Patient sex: M
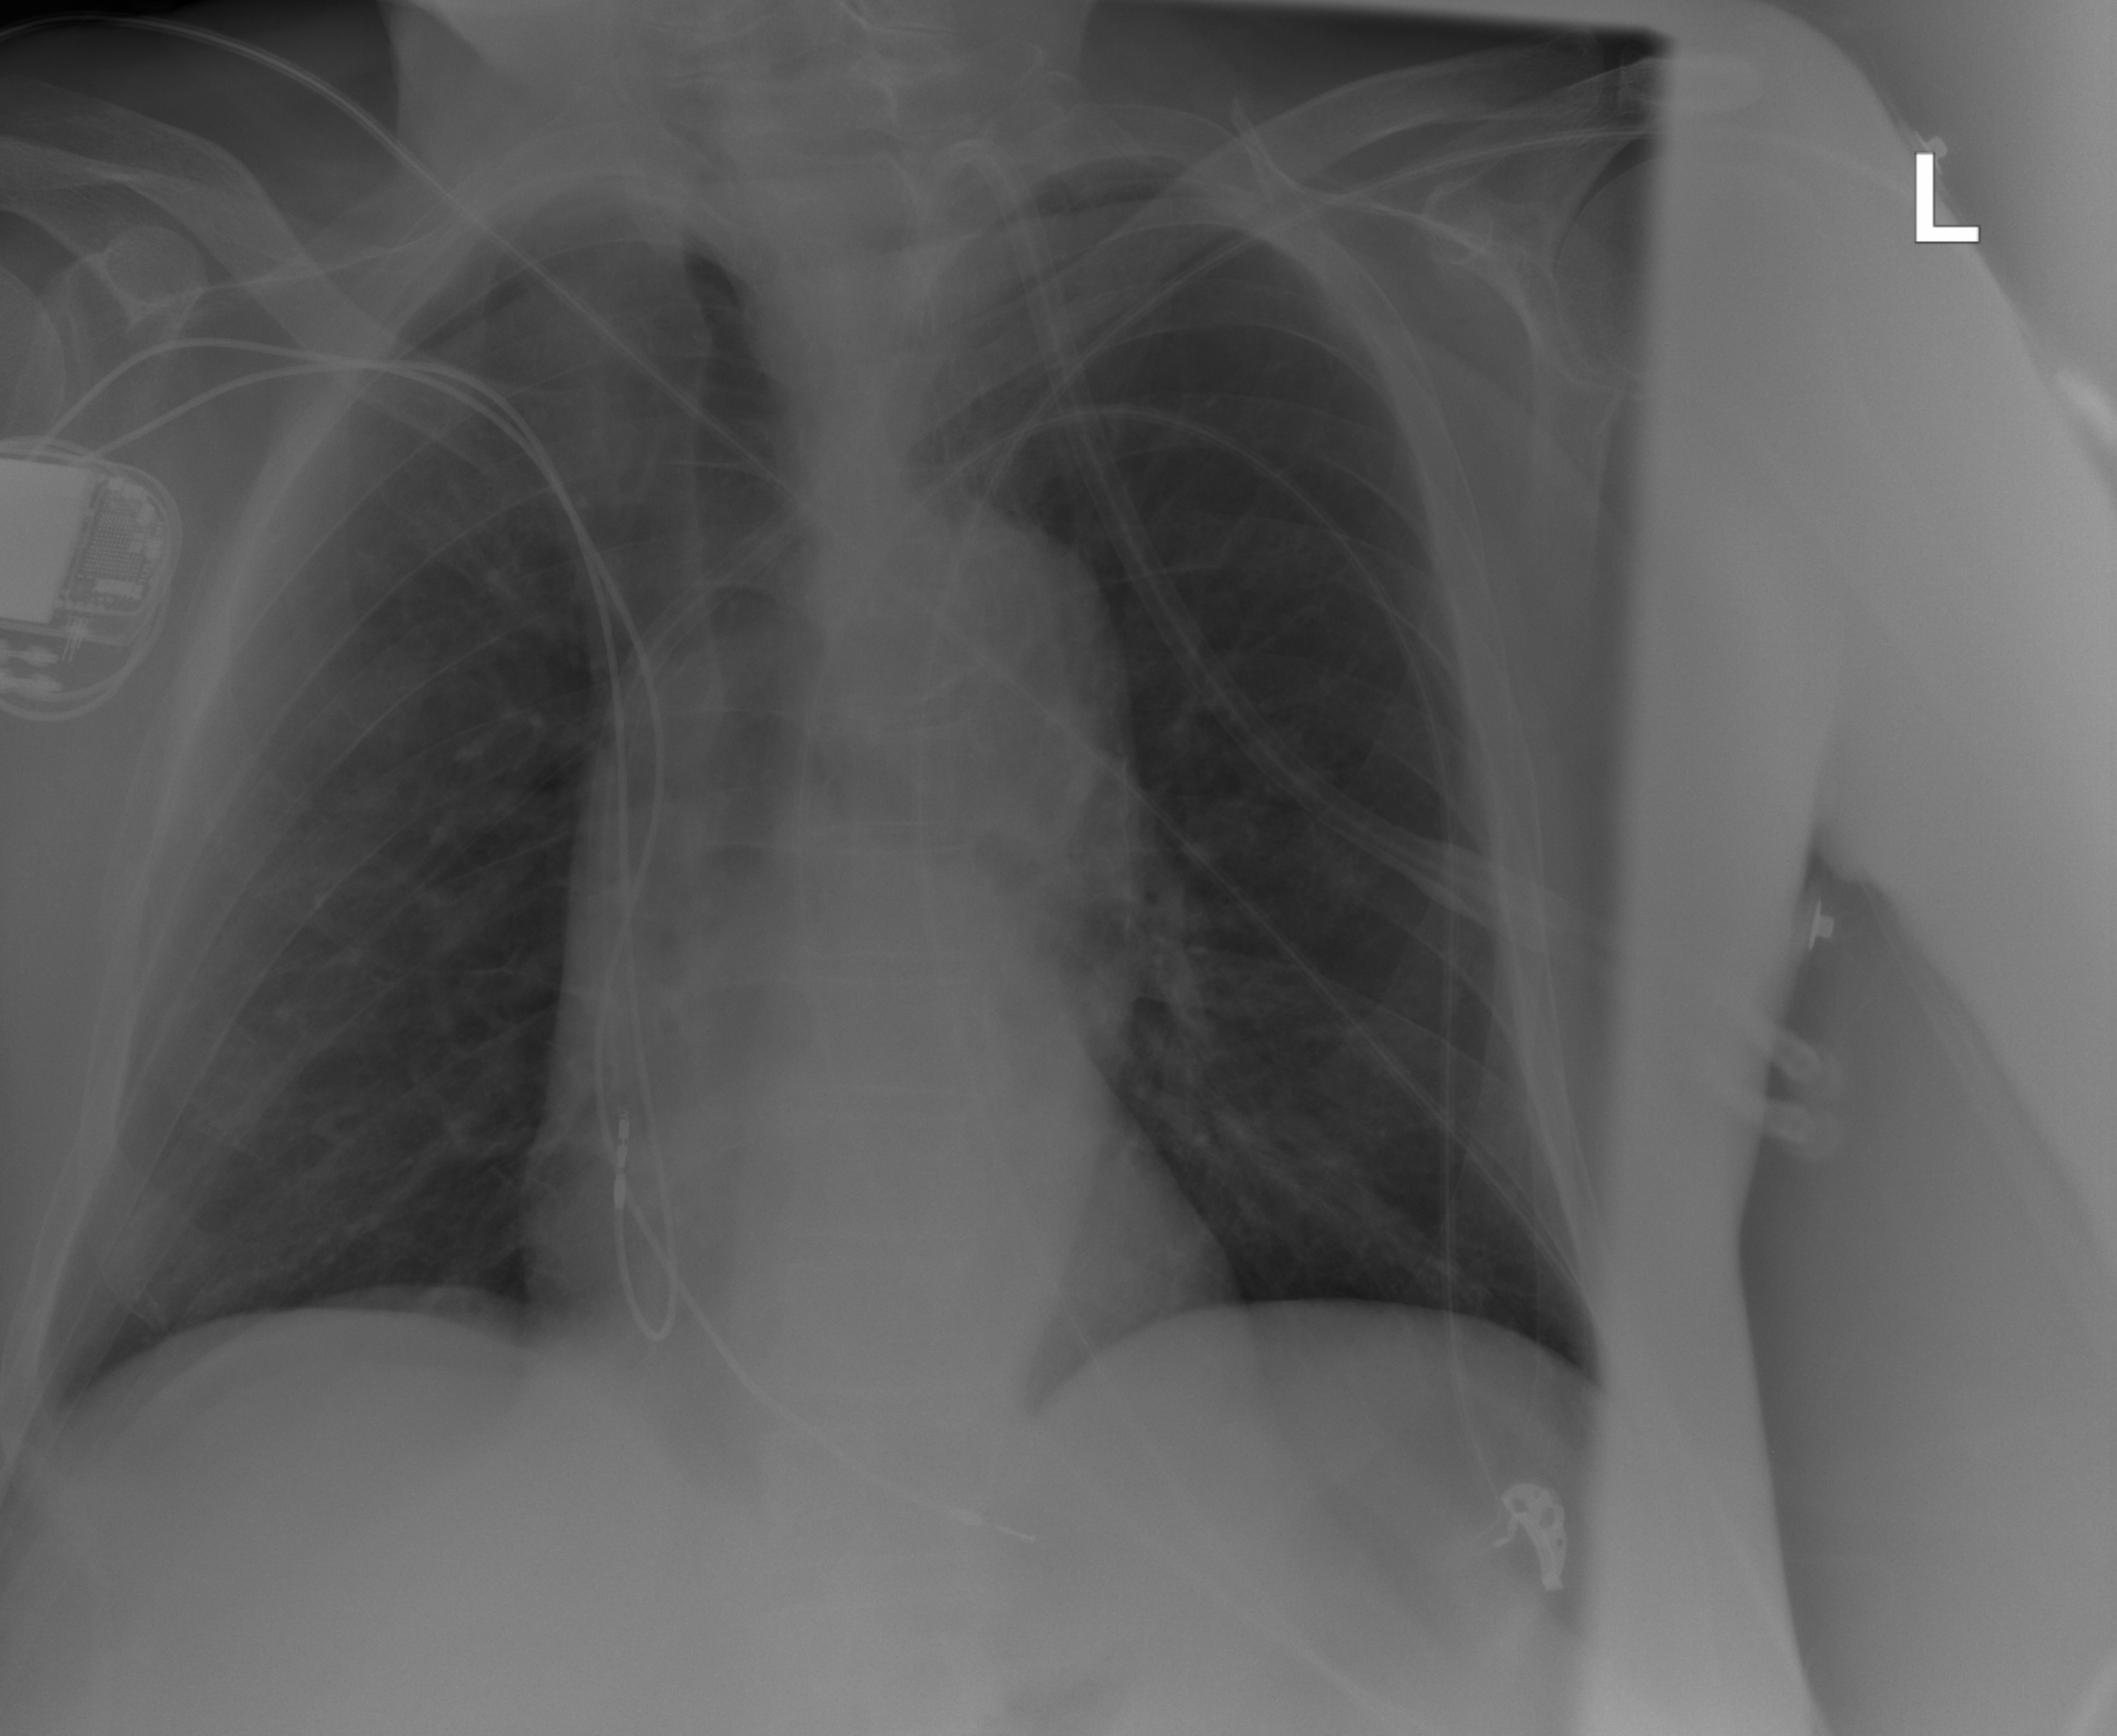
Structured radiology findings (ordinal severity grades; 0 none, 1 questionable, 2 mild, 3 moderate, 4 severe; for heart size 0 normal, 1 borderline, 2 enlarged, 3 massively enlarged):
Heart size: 0
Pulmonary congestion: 0
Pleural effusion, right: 0
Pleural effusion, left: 0
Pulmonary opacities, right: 1
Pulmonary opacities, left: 0
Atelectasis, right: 1
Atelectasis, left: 1